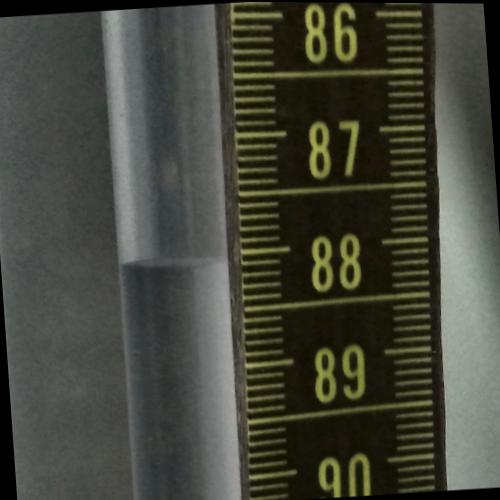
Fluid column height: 88.1 cm